Chest X-ray:
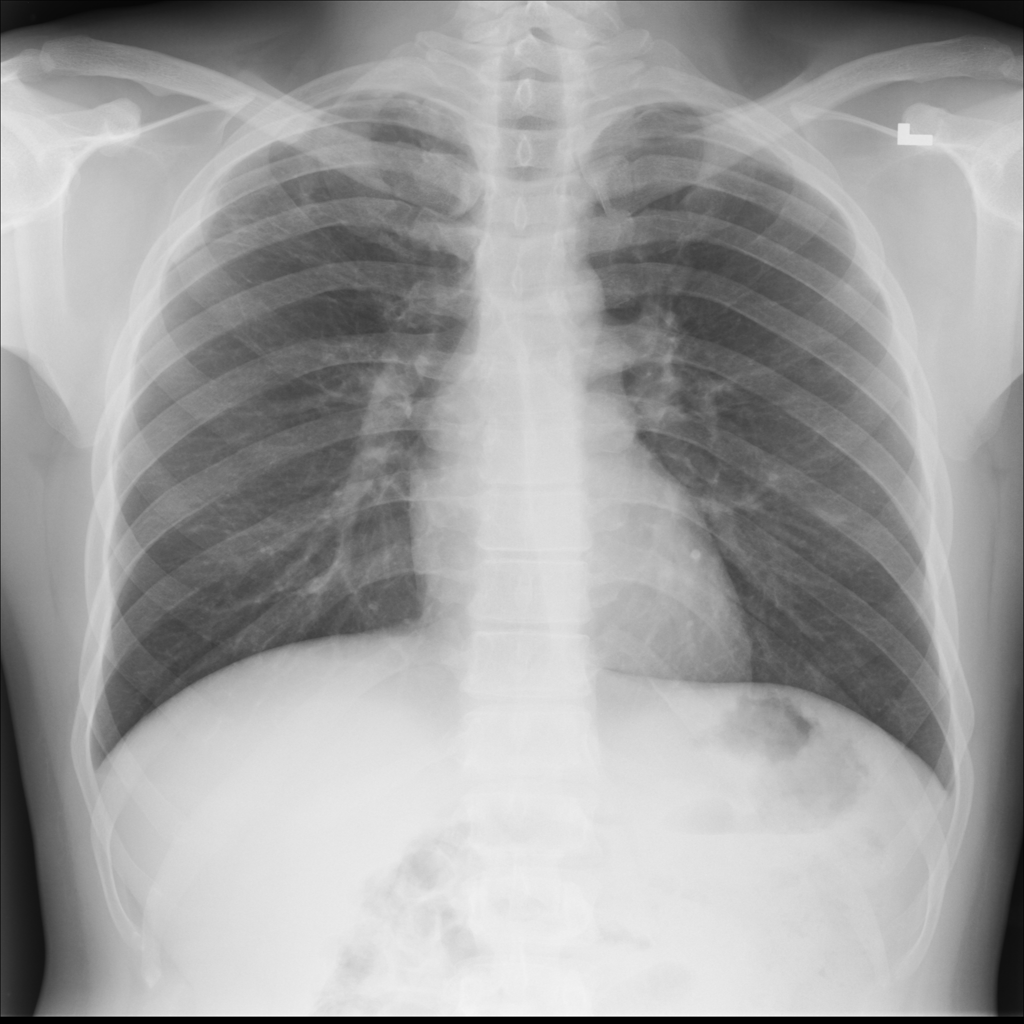
Findings: Fibrosis, Fracture
No abnormal finding: no